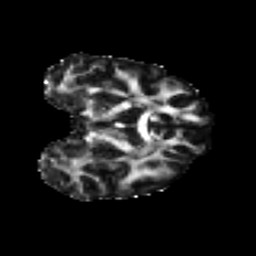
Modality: FA
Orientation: coronal
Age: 45
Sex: female
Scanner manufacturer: ge
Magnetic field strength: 3 T
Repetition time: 7.8 s
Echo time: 0.0606 s